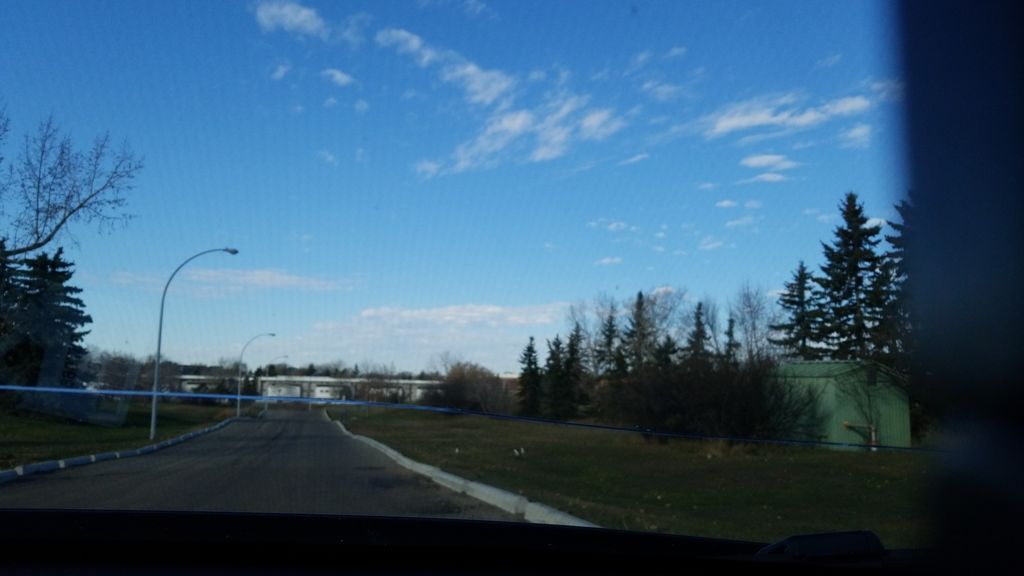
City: edmonton